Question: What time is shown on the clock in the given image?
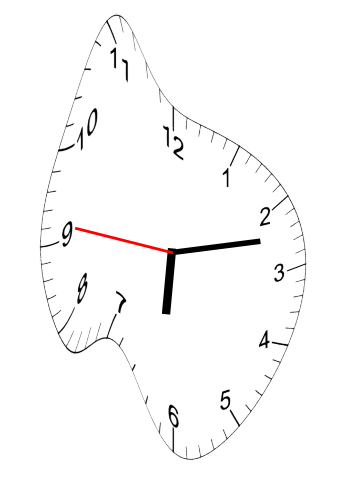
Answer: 06:12:46